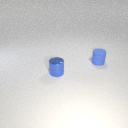
small blue rubber cylinder behind small blue metal cylinder